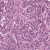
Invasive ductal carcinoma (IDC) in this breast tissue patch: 1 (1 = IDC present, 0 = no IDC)